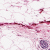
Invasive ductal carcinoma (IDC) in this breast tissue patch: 0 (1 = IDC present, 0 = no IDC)